Field crop: maize
Growth stage: 2
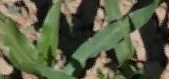
Species: maize